高一 · 解析几何
直线 $y=a x+b$ 和 $y=b x+a$ 在同一直角坐标系中的图形可能是( )

答案: D

3. 与直线 $y=2 x+1$ 垂直, 且在 $y$ 轴上的截距为 4 的直线的斜截式方程是 $(\quad)$
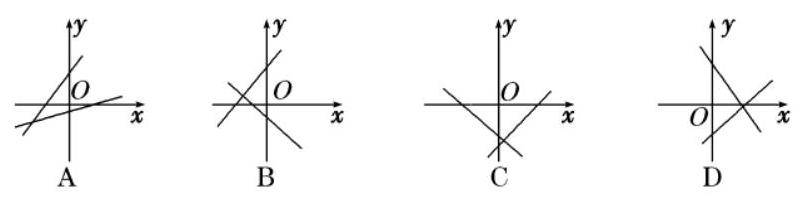
A. $y=\frac{1}{2} x+4$
B. $y=2 x+4$
C. $y=-2 x+4$
D. $y=-\frac{1}{2} x+4$
答案: D
解析: 无